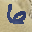
Label: 6